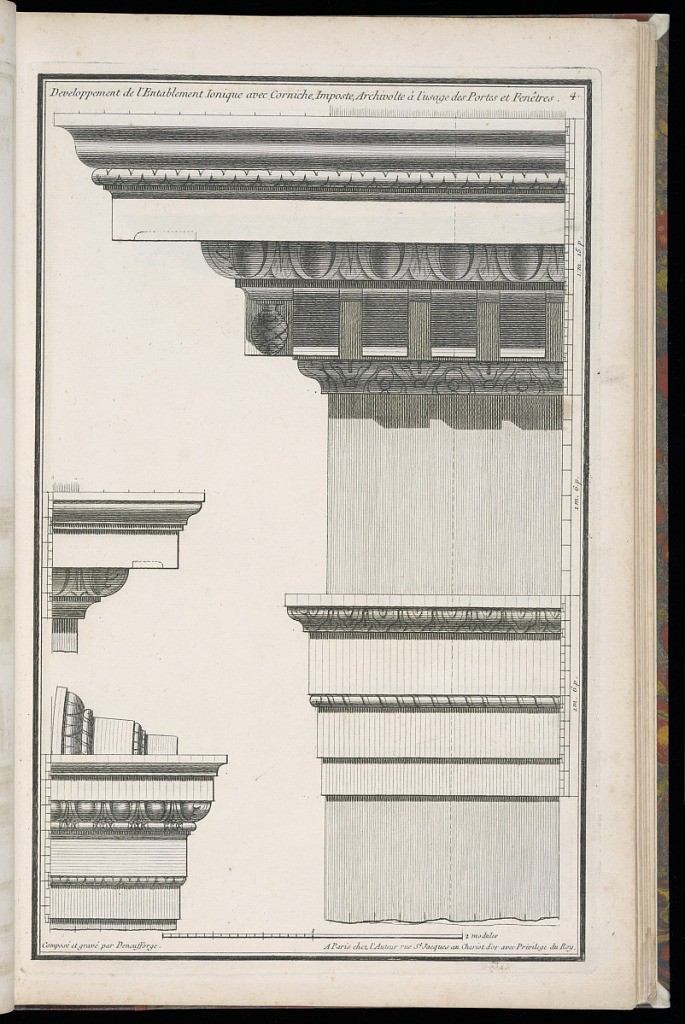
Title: Developpement de l'Entablement Ionique avec Corniche, Imposte, Archivolte à l'usage des Portes et Fenêtres
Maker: Jean-François de Neufforge, Flemish, 1714–1791
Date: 1768
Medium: Engraving on paper
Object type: Print
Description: Façade and profiles of an entablature in the style of the Ionic order. The plate is signed and numbered.